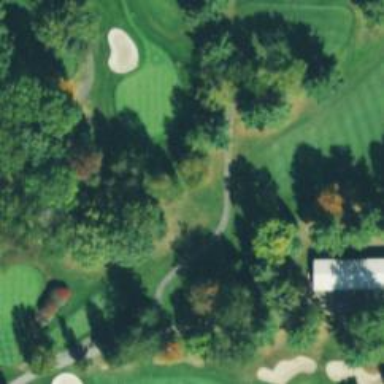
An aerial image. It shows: Golf hole.